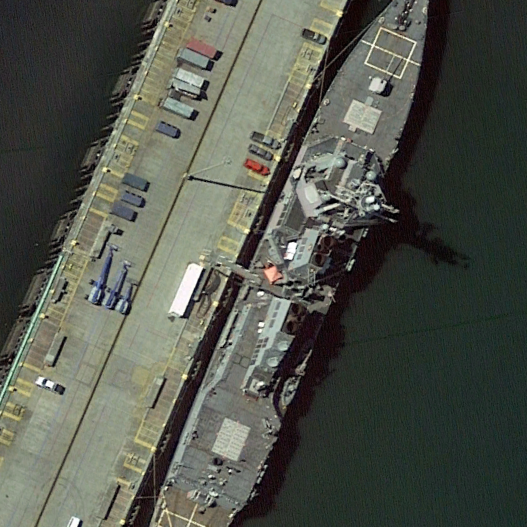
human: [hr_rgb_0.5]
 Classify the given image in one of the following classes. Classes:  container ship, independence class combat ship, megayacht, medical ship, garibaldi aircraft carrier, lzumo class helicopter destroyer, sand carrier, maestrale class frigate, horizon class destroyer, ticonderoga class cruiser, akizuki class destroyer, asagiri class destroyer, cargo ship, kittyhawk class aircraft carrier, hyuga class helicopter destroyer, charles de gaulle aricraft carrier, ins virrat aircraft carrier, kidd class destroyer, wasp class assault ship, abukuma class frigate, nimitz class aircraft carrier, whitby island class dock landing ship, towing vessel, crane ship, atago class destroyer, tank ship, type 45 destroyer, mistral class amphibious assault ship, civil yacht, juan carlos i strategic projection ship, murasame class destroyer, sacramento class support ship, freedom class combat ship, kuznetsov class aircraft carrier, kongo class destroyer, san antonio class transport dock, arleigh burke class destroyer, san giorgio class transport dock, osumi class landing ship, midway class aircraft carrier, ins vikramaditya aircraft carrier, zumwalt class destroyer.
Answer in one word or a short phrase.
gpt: Arleigh Burke class destroyer